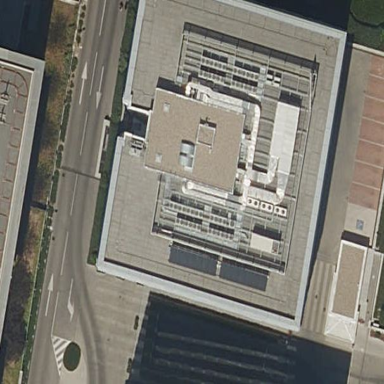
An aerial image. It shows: Office building.